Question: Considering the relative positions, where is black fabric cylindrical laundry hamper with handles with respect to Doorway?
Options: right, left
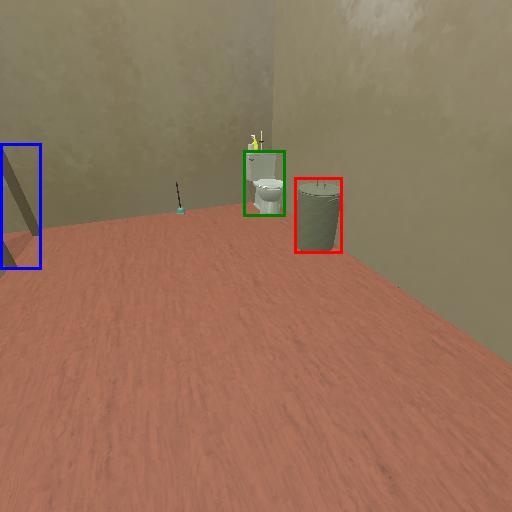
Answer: right